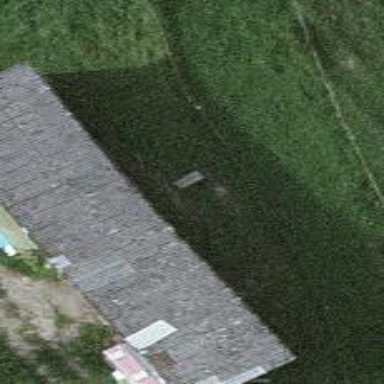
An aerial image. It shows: Barn.